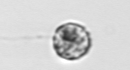
Label: coccolithophorid